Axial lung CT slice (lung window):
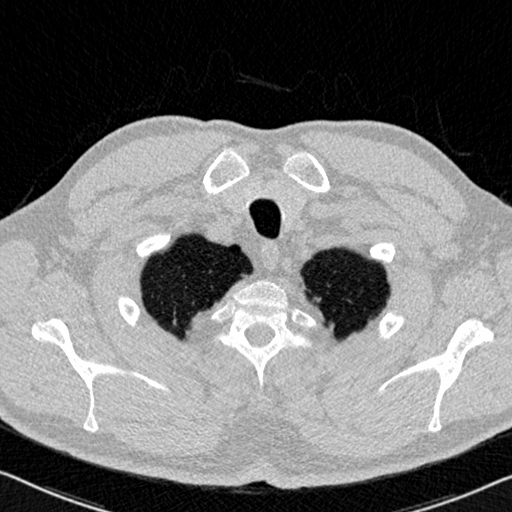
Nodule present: no